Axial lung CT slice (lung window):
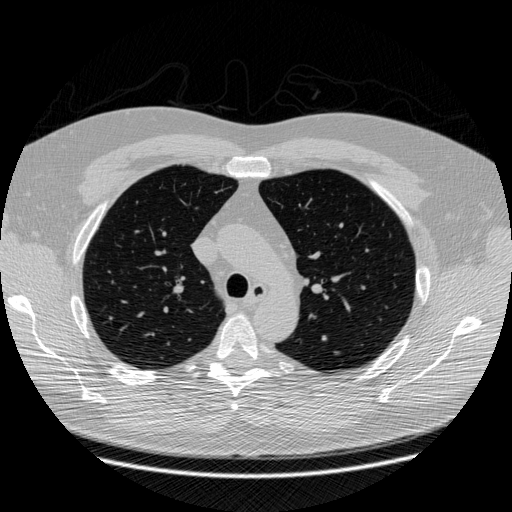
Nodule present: no